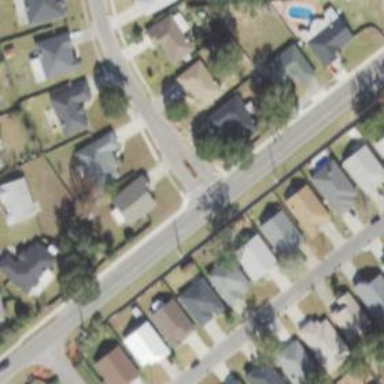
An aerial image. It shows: Residential area composed of single-family homes.